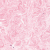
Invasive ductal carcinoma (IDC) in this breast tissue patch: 0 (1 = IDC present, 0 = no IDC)